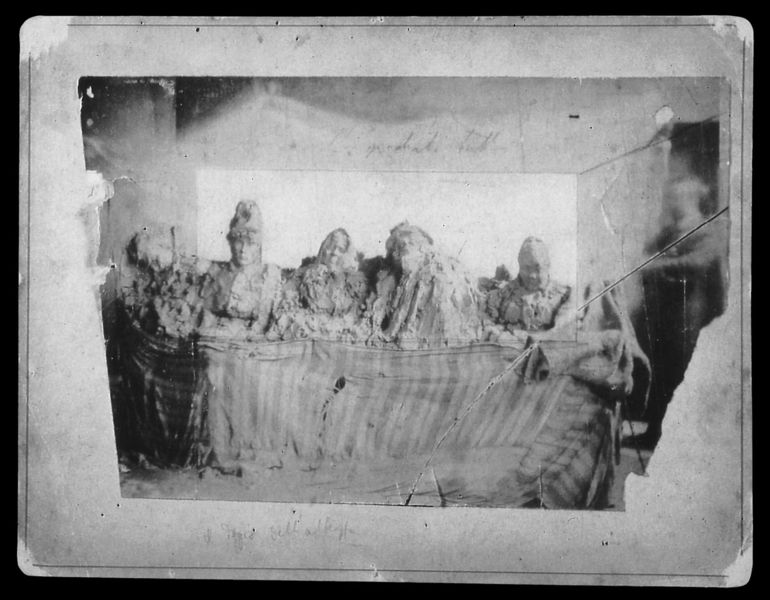
Titel: Leute im Omnibus
Künstler: Medardo Rosso
Institution: Barzio, Museo Medardo Rosso
Schlagwörter: mann, menschen, ausschnitt, frau, hut, hüte, köpfe, männer, schwarz, tisch, weiss, tuch, haube, alt, mensch, tischdecke, erde, stoff, decke, personen, skulptur, ton, schrift, lehm, figuren, gestreift, streifen, unscharf, foto, fotografie, schwarz-weiß, entwurf, mahl, löcher, kaputt, fleckig, riss, matsch, beschädigt, daguerrotypie